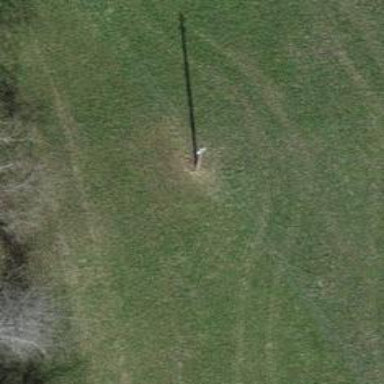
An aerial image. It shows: Minor power line.